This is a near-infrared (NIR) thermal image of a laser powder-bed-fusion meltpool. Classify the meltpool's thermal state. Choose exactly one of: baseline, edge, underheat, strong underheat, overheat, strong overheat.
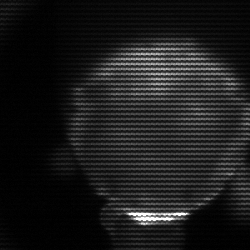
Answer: edge